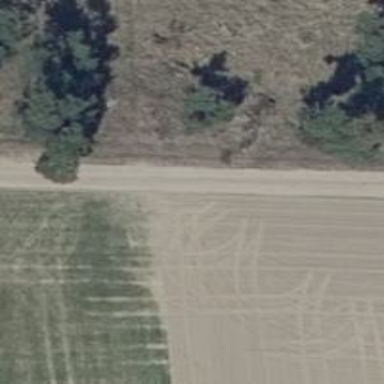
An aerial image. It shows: Track with compacted grade2 surface.